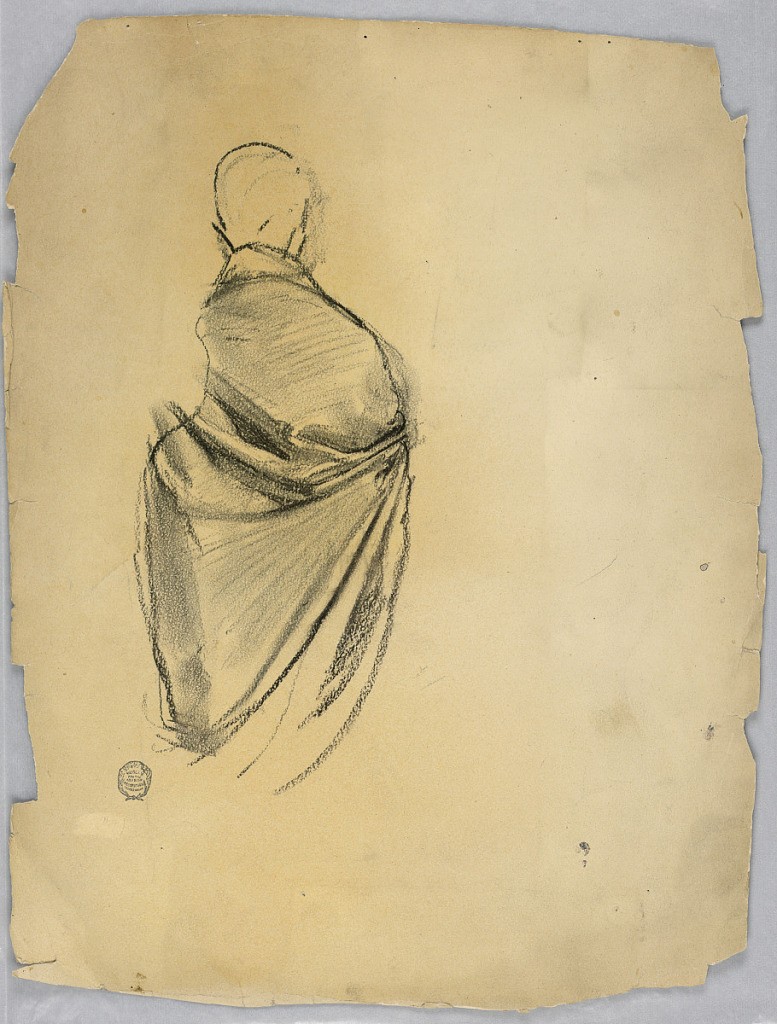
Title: Figure with Drapery
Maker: Francis Augustus Lathrop, American, 1849–1909
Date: ca. 1895
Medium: Black chalk on paper
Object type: Drawing
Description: Figure wrapped in black cloak, looking away to the right.